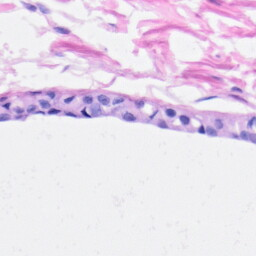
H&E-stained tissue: Heart